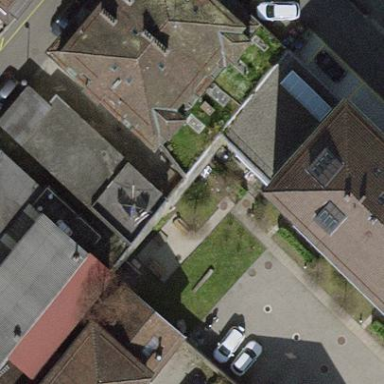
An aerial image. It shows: Group of garages.